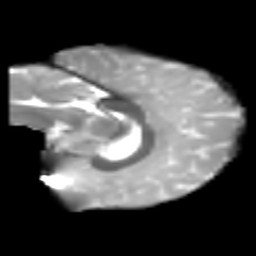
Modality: T2w
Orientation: sagittal
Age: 6
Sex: male
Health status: healthy